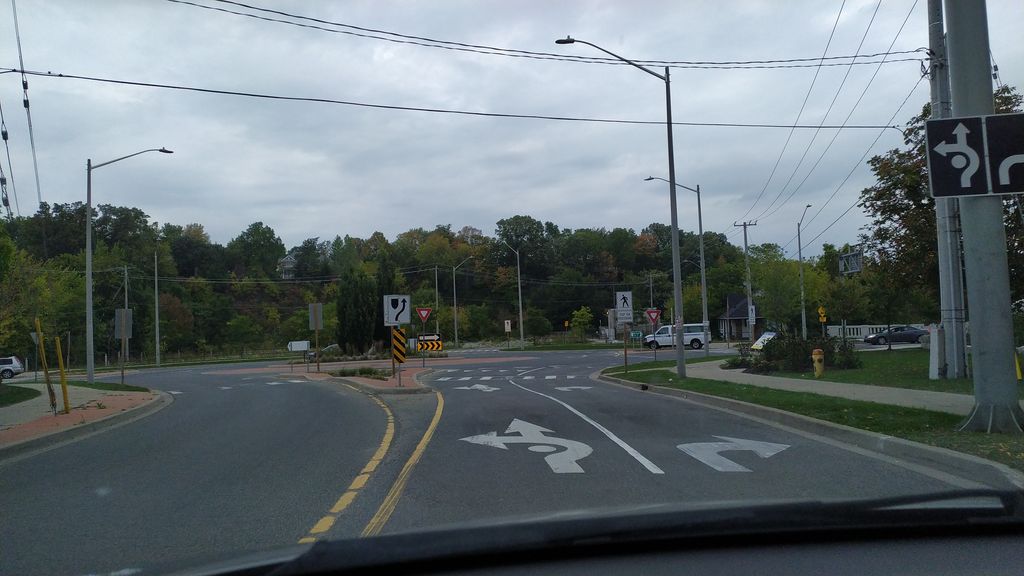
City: kitchener-waterloo